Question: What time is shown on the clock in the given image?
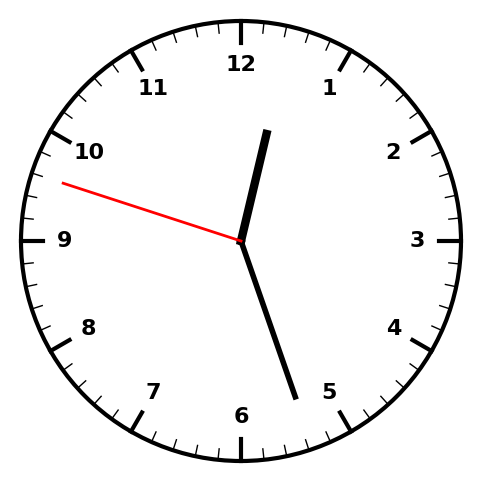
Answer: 12:26:48